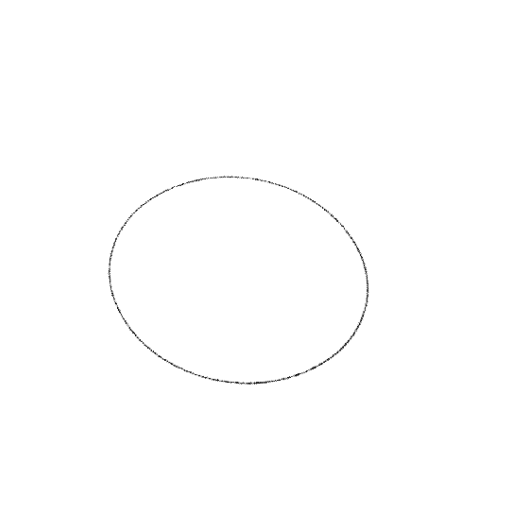
Crossing number: 0